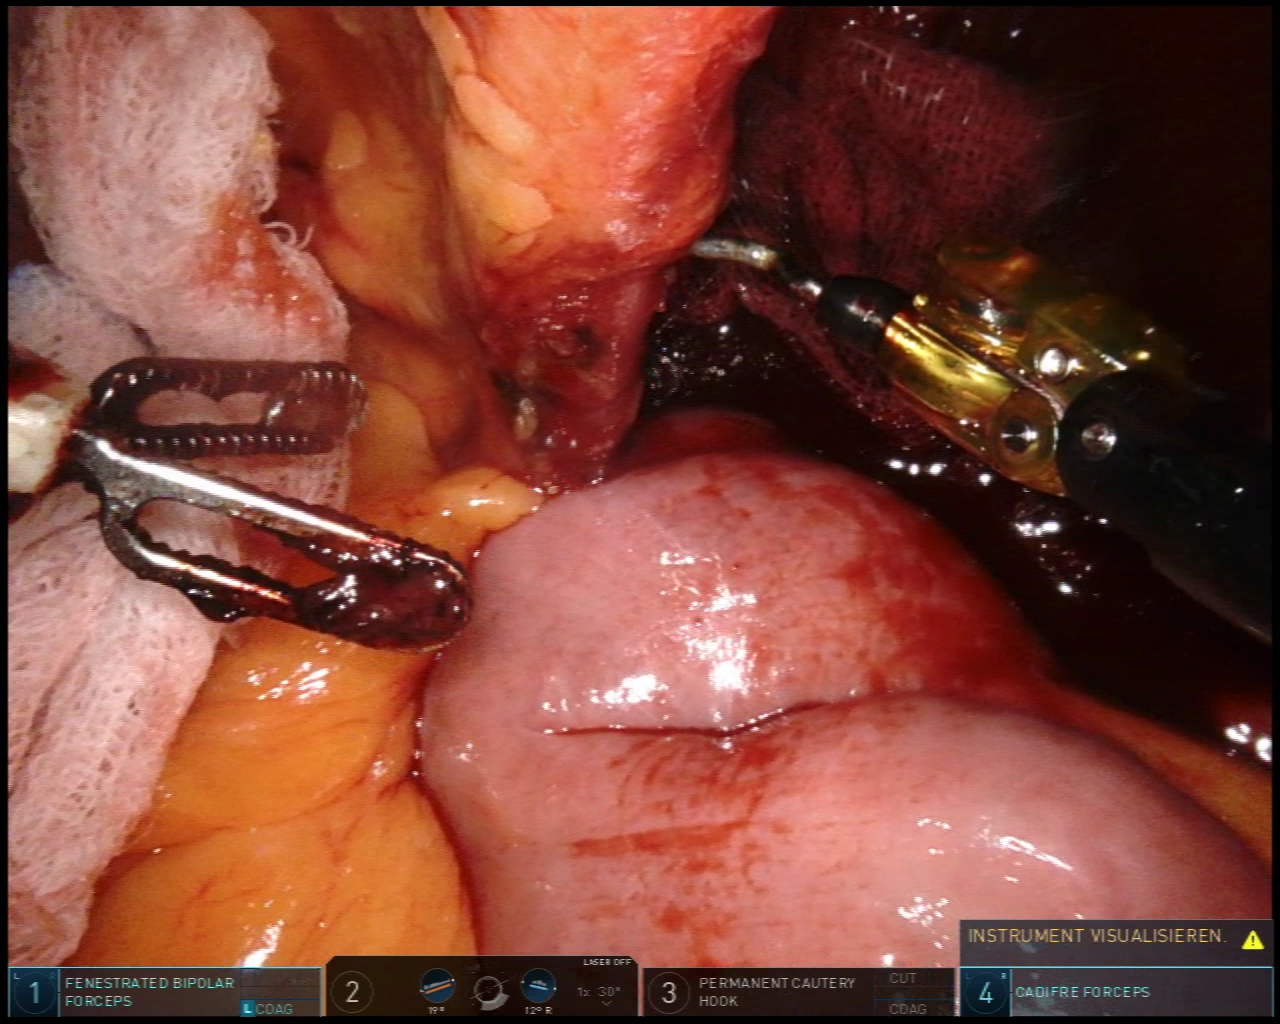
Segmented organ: intestinal_veins
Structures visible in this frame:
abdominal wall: no
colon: yes
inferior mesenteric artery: no
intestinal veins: yes
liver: no
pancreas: no
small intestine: no
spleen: no
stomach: no
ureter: no
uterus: no
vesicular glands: no